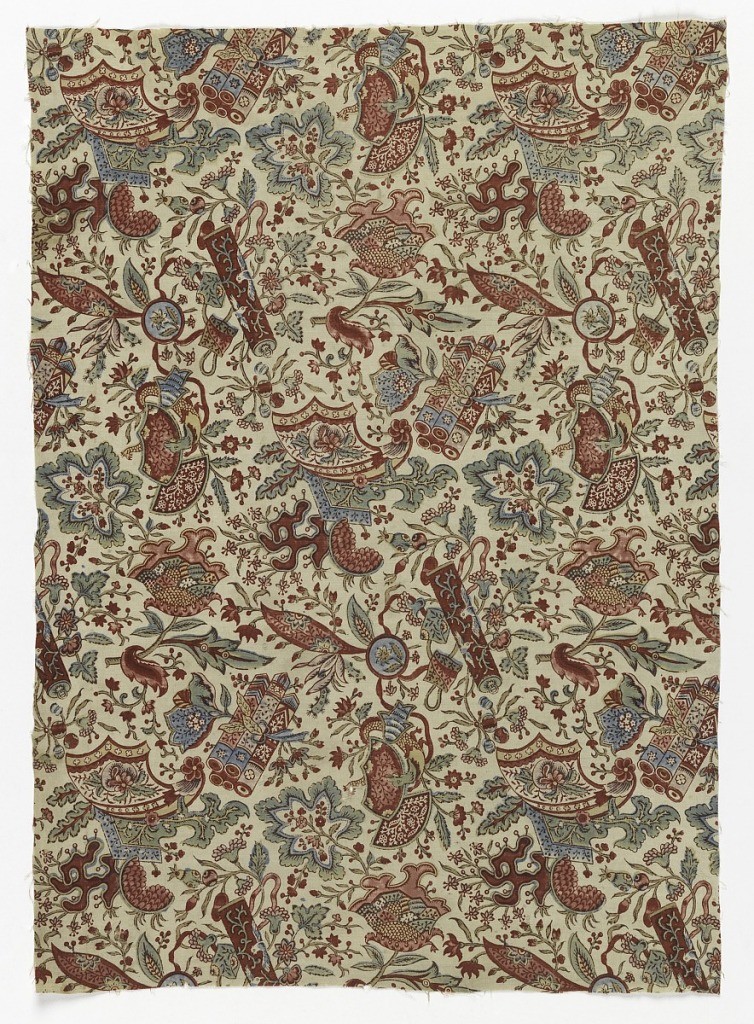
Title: Textile
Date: ca. 1775
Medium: cotton Technique: block printed and painted on plain weave
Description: Fragment of printed cotton with fantastical floral forms and chinoiserie motifs, including single and bundled scrolls. Printed in blue, green, yellow, and several shades of purple, red and pink on an off-white ground.